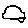
Label: car